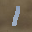
Label: 1